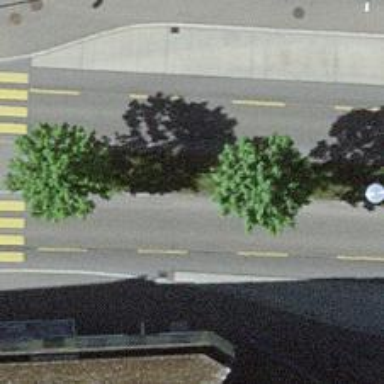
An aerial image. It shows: Primary highway with asphalt surface. There are sidewalks on both sides and designated cycle lanes.